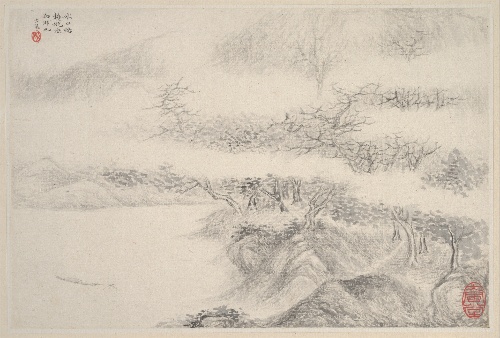
Title: 清 張風 山水圖 冊 紙本|Landscapes
Artist: Zhang Feng
Artist bio: Chinese, active ca. 1628–1662
Date: dated 1644
Object type: Album
Classification: Paintings
Medium: Album of twelve leaves; ink and color on paper
Culture: China
Period: Ming dynasty (1368–1644)
Dimensions: Each leaf: 6 1/16 x 9 in. (15.4 x 22.9 cm)
Department: Asian Art
Credit line: Edward Elliott Family Collection, Gift of Douglas Dillon, 1987
Accession year: 1987
Repository: Metropolitan Museum of Art, New York, NY
Tags: Landscapes